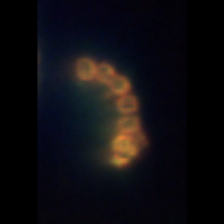
Taxon: Chaetoceros
Group: Diatoms